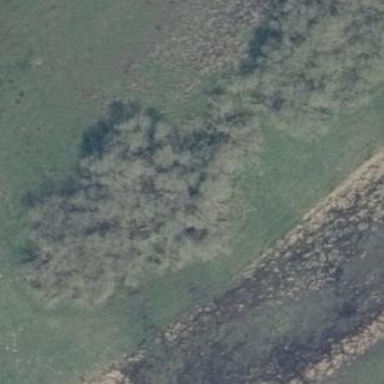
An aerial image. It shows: Patch of scrub vegetation.